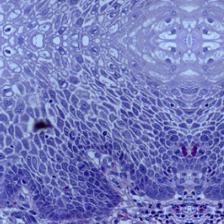
Diagnosis: OSCC